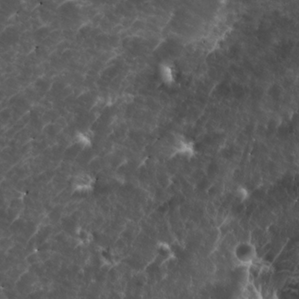
Label: non_frost